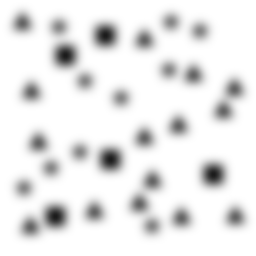
Squares: 5
Triangles: 15
Stars: 10
Total shapes: 30